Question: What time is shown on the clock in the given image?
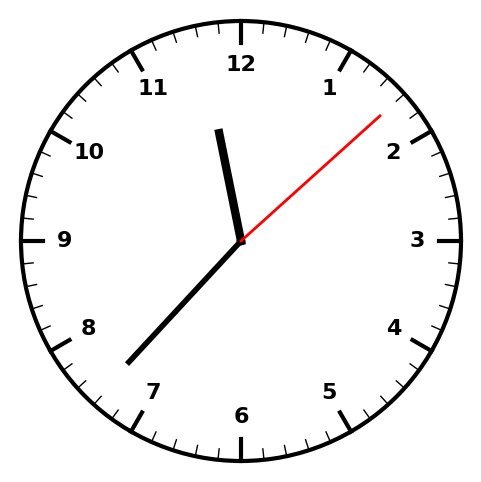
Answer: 11:37:08